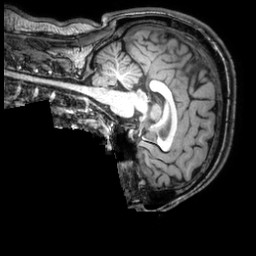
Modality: T1w
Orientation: sagittal
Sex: male
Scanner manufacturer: philips
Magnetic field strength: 3 T
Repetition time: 0.008168 s
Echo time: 0.00374 s